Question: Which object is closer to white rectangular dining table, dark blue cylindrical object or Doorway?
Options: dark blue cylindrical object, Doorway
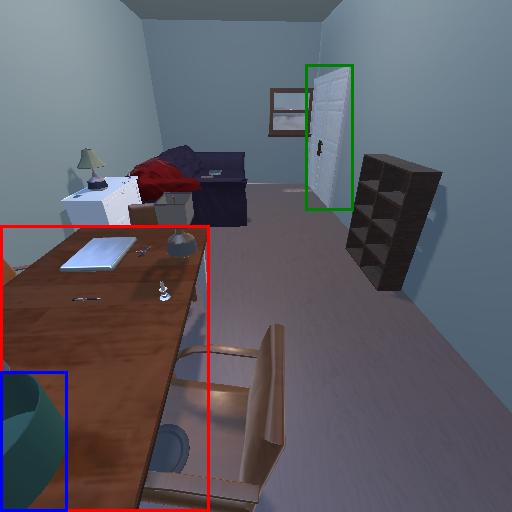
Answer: dark blue cylindrical object